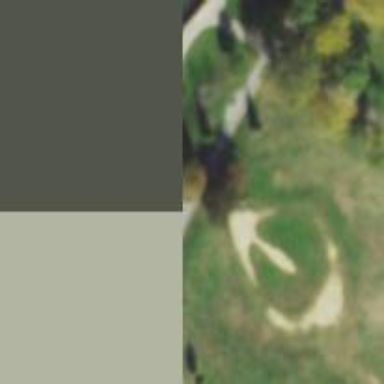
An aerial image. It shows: Grassy baseball pitch for leisure sports.